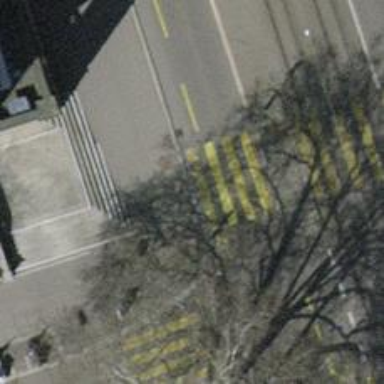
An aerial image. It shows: Kerb serving as barrier.